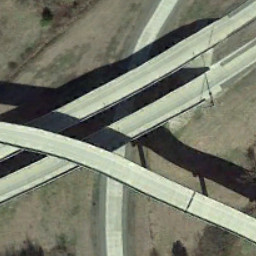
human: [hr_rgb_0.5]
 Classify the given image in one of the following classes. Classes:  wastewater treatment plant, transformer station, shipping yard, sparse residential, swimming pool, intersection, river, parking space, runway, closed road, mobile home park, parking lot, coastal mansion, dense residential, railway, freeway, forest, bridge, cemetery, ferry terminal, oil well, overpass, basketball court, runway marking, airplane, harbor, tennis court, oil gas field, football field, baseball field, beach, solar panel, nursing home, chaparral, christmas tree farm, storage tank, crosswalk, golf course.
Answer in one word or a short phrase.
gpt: overpass